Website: home-depot
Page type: address-validator
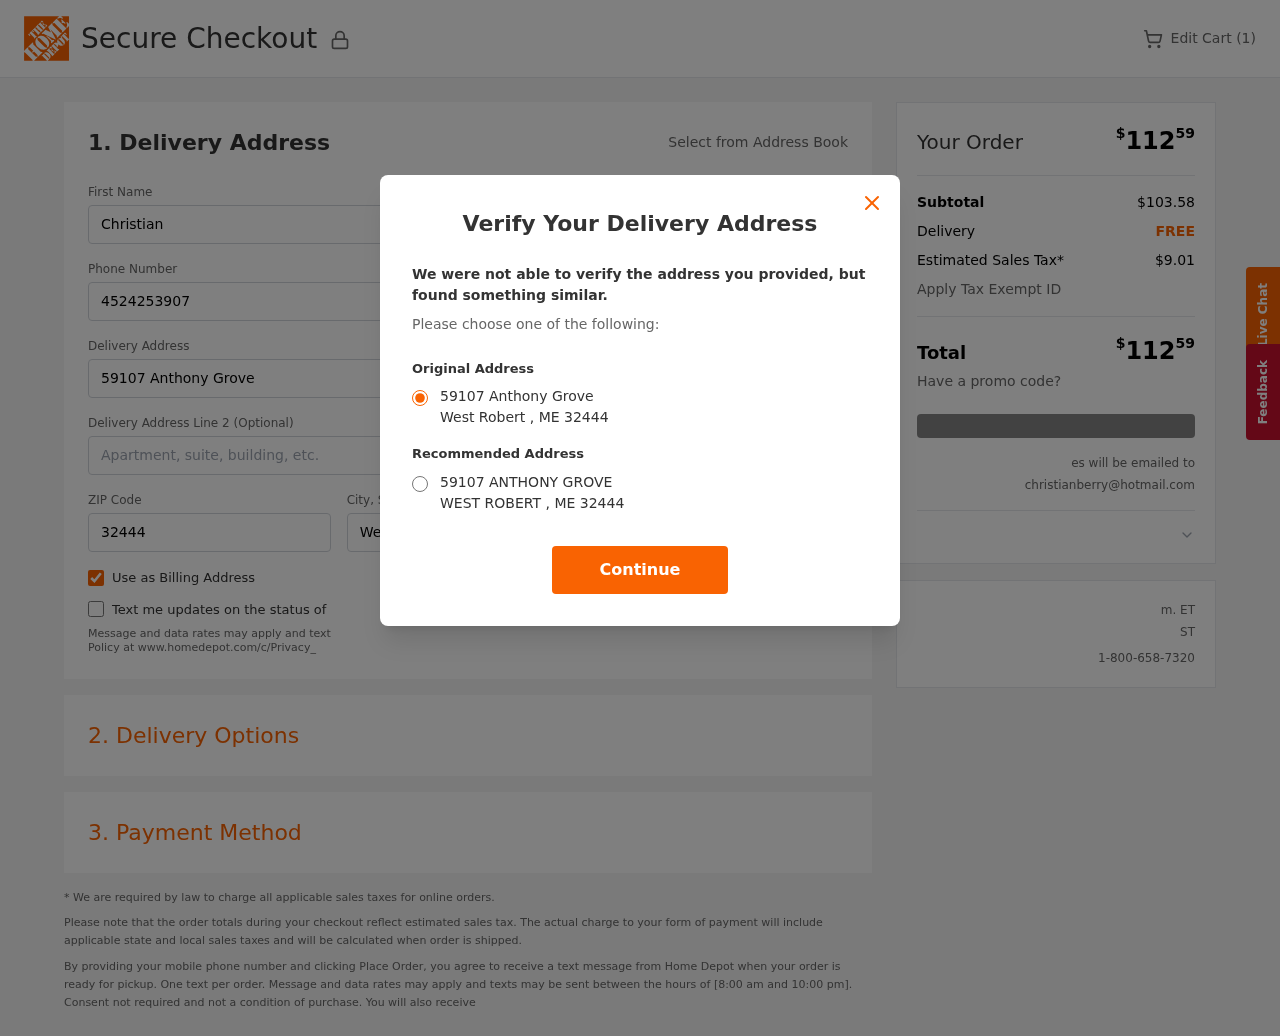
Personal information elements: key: PII_CITY
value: West Robert
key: PII_EMAIL
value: christianberry@hotmail.com
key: PII_POSTCODE
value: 32444
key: PII_STATE_ABBR
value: ME
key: PII_STREET
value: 59107 Anthony Grove
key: PII_FIRSTNAME
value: Christian
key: PII_LASTNAME
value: Berry
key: PII_PHONE
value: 4524253907
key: PII_CITY_STATE
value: West Robert, ME
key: PII_STREET_ALT
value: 59107 ANTHONY GROVE
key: PII_CITY_ALT
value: WEST ROBERT
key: PII_POSTCODE_FULL
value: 32444
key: PII_POSTCODE_NUMERIC
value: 32444
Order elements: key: ORDER_NUM_ITEMS
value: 1
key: ORDER_TOTAL
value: $11259
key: ORDER_SUBTOTAL
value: $103.58
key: ORDER_SHIPPING_COST
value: FREE
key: ORDER_TAX
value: $9.01